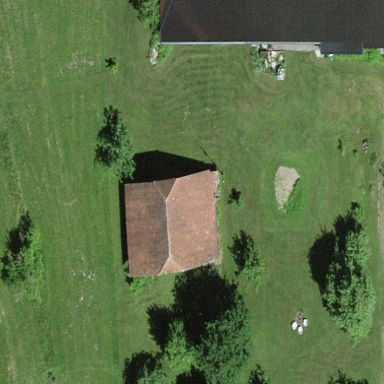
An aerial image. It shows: Rural barn.